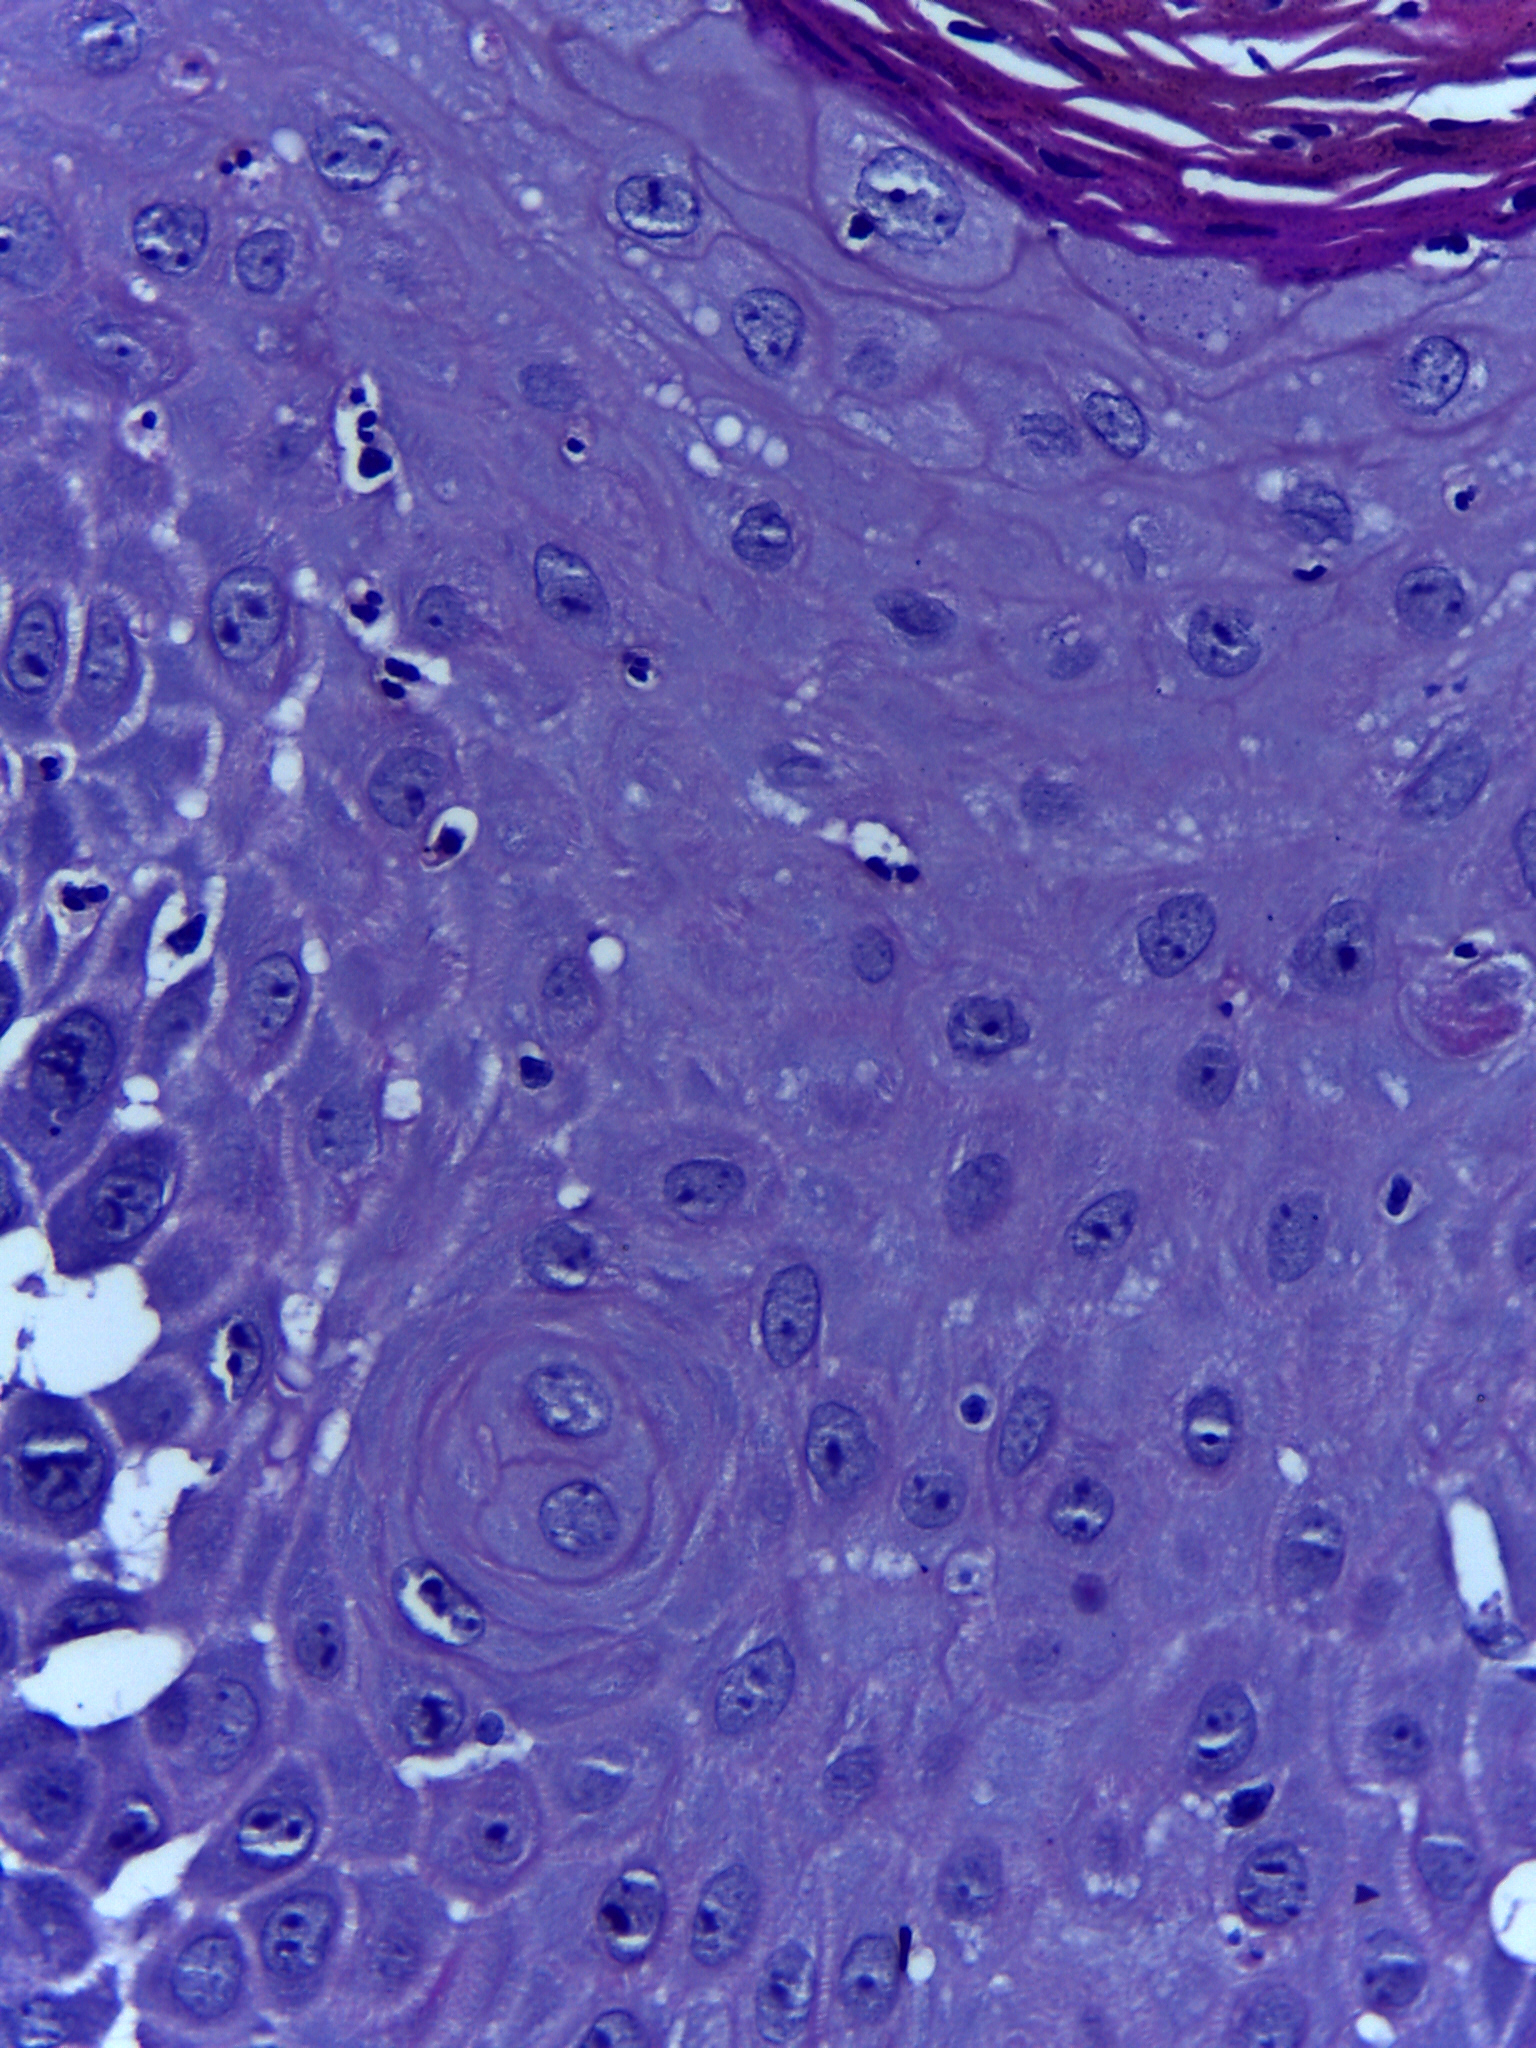
Diagnosis: OSCC